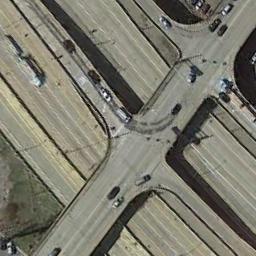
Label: overpass